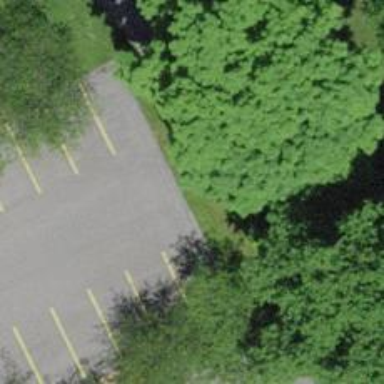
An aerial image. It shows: Asphalt parking aisle road for service vehicles.